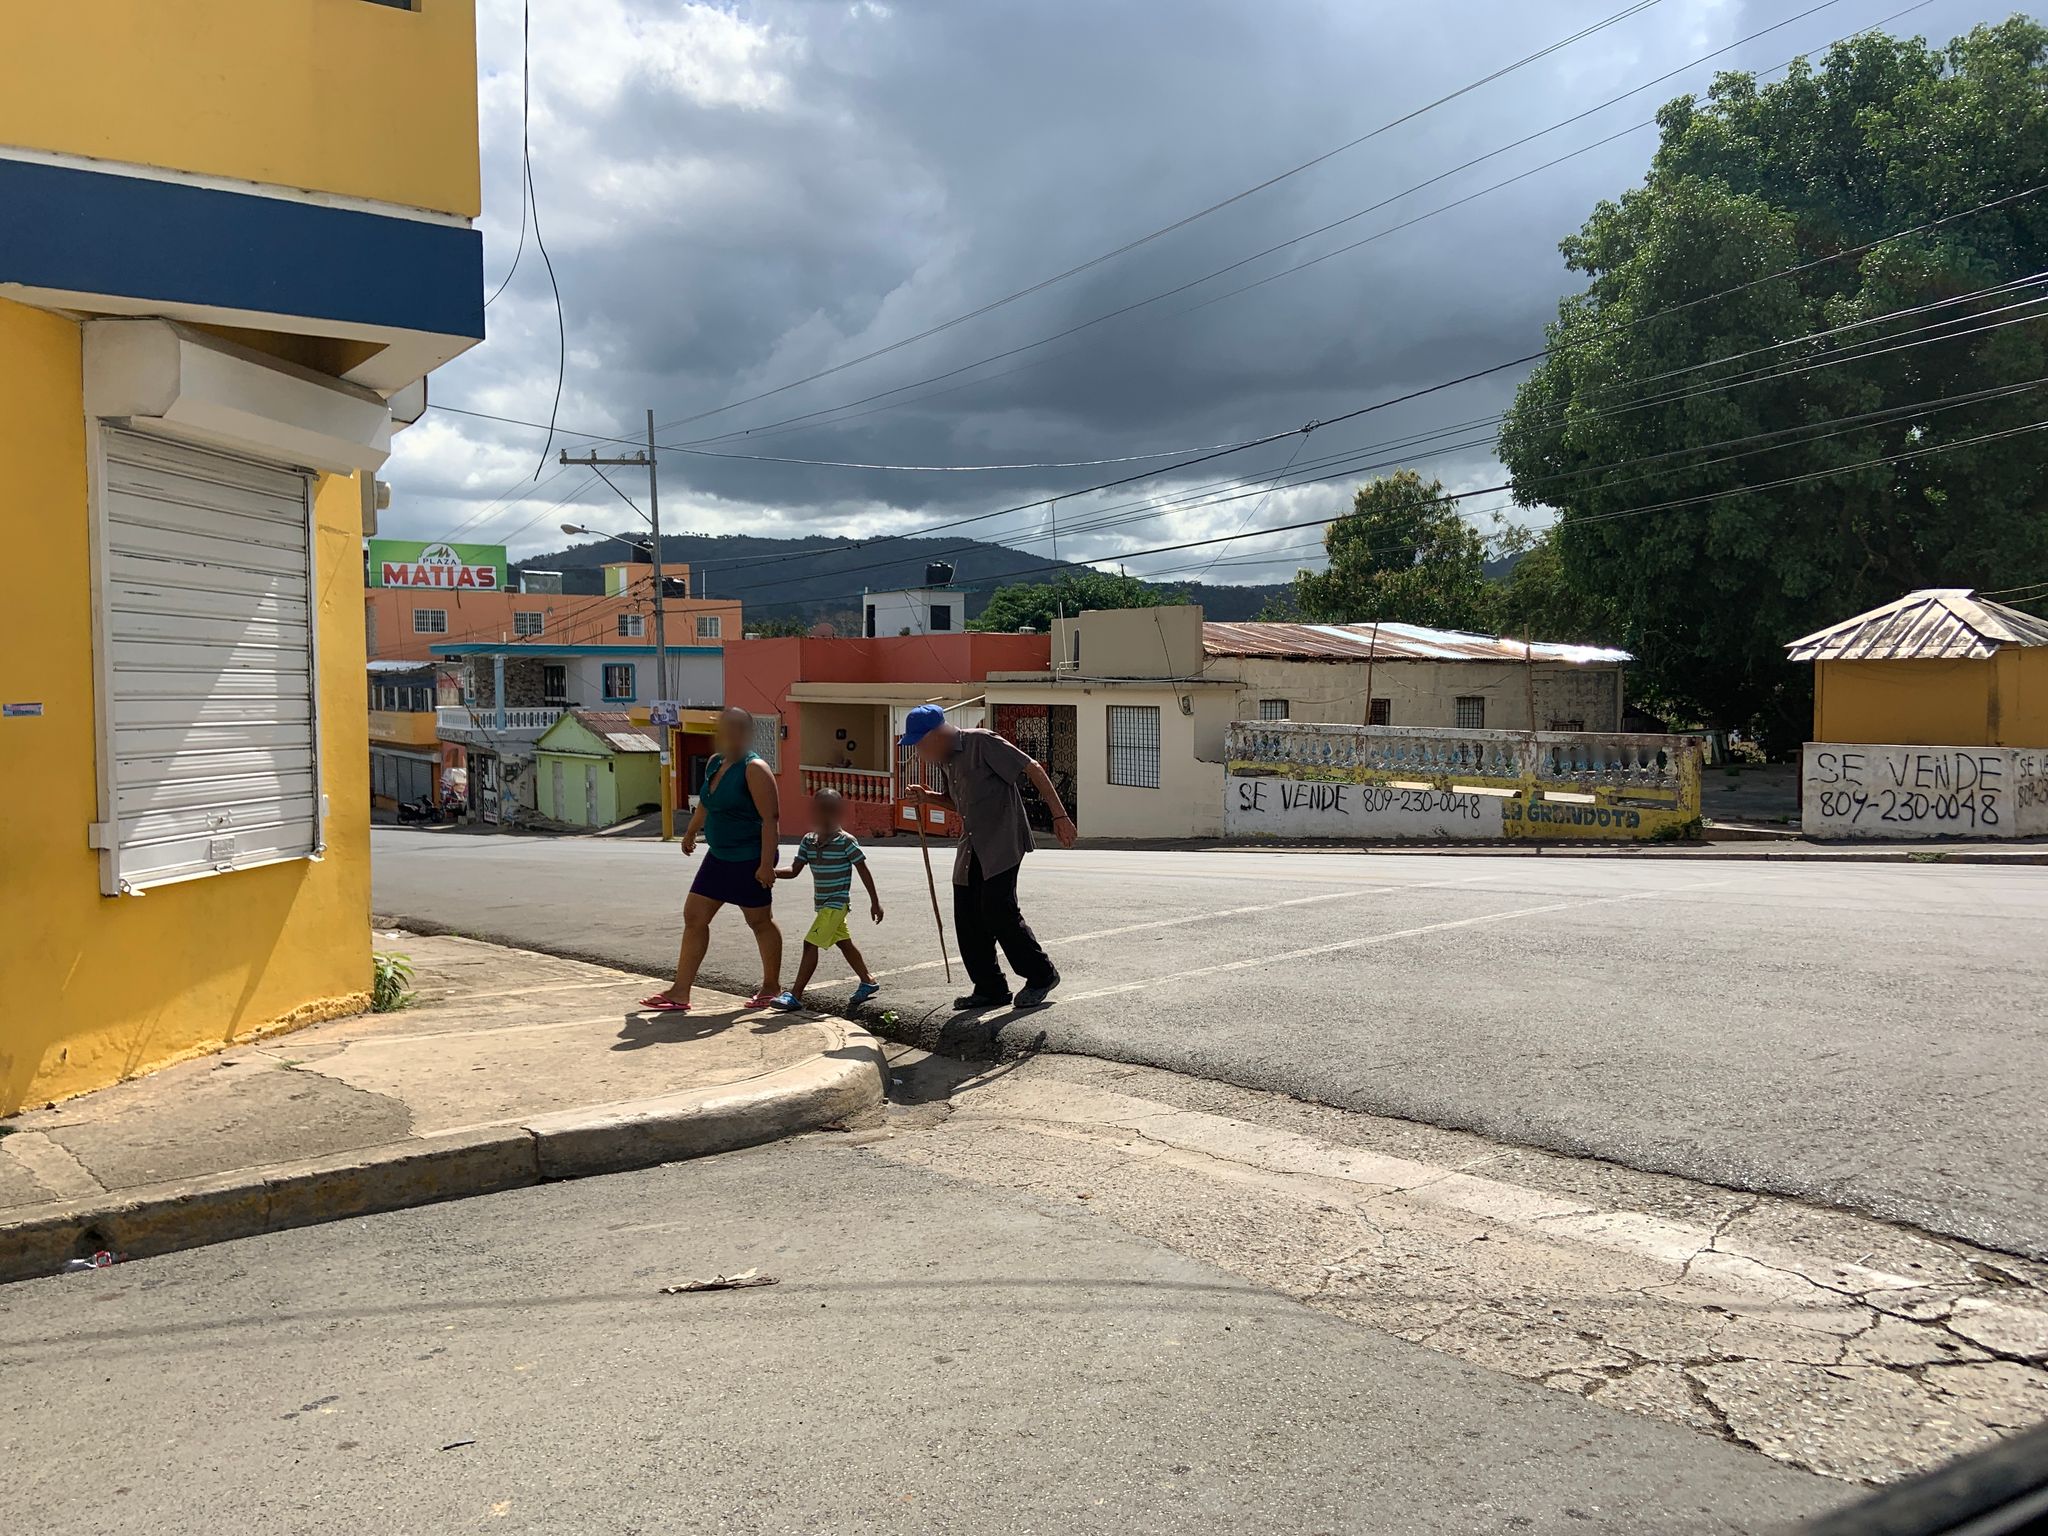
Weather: clear
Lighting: day
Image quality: good
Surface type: walking surface
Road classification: residential
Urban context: dense urban cluster
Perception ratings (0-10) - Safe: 1.07, Lively: 5.41, Beautiful: 3.92, Boring: 4.89, Depressing: 8.58, Wealthy: 0.16